Field crop: tomato
Growth stage: 1
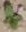
Species: solanum